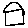
Label: house